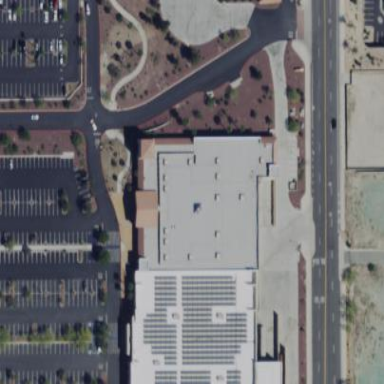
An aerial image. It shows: Retail building housing furniture shop.